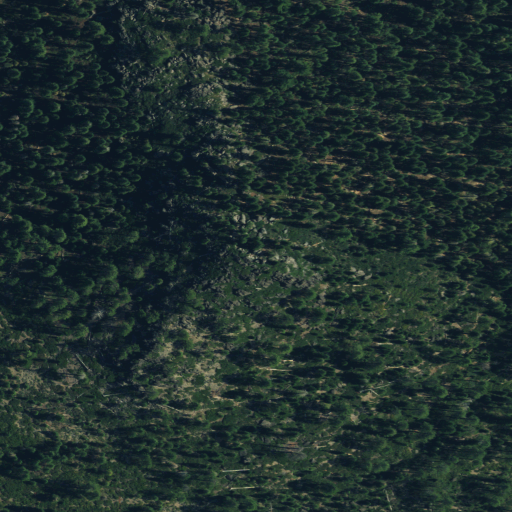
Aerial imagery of mountain in California named Big Chief containing evergreen forest and shrub